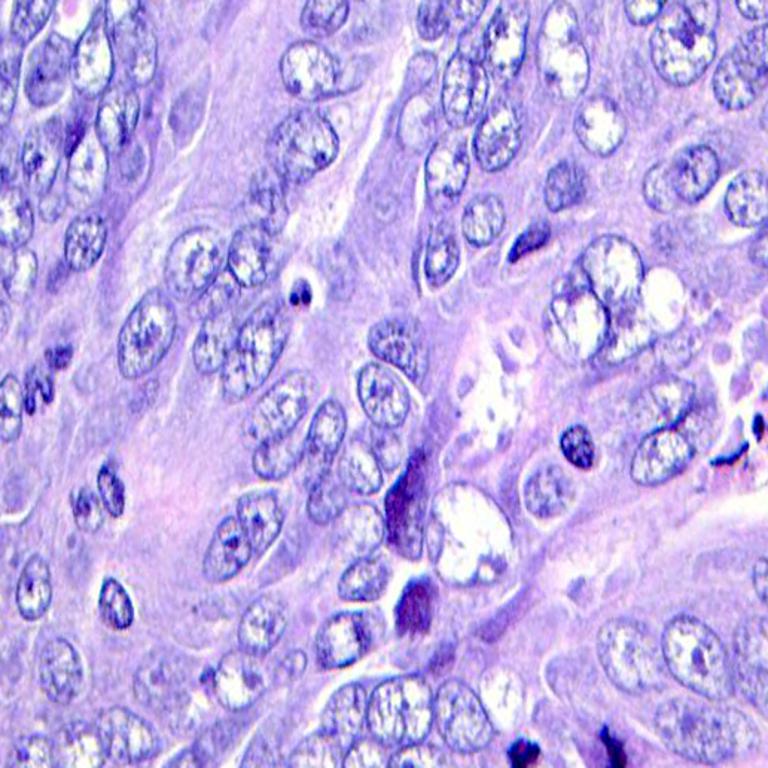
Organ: colon
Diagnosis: adenocarcinomas